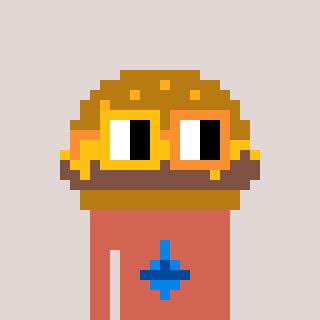
a pixel art character with square yellow and orange glasses, a burger-shaped head and a peachy-colored body on a warm background